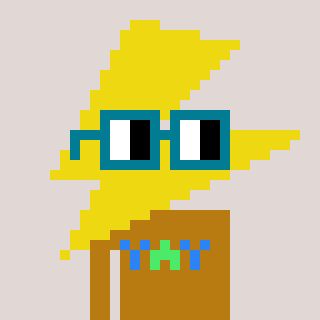
a pixel art character with square dark green glasses, a lightning bolt-shaped head and a gold-colored body on a warm background